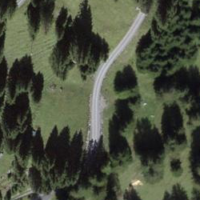
EUNIS habitat code: 24
Species observed at this site:
Carduus defloratus
Corvus corax
Erynnis tages
Neotinea ustulata